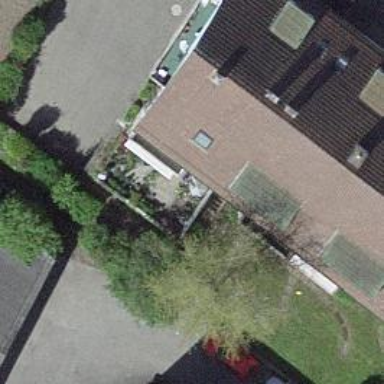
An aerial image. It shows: Residential building.